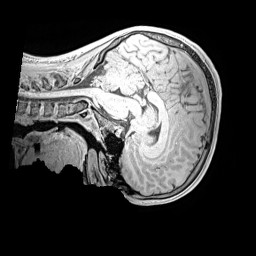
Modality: MP2RAGE
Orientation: sagittal
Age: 12
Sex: male
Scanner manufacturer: siemens
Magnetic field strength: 3 T
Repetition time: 4 s
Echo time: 0.00299 s